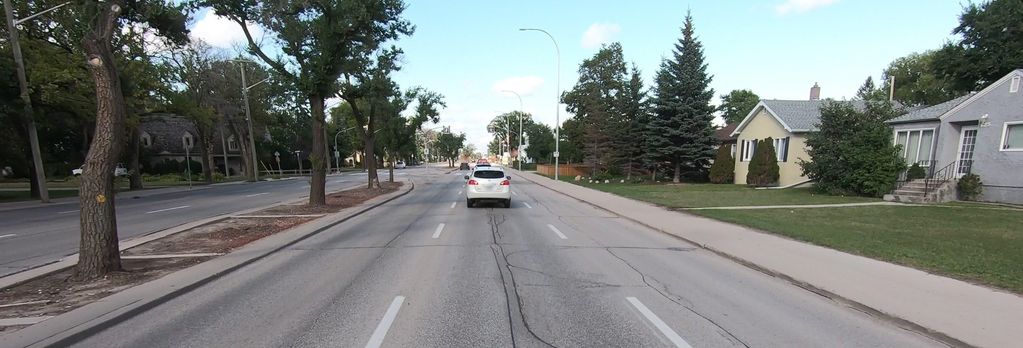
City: winnipeg